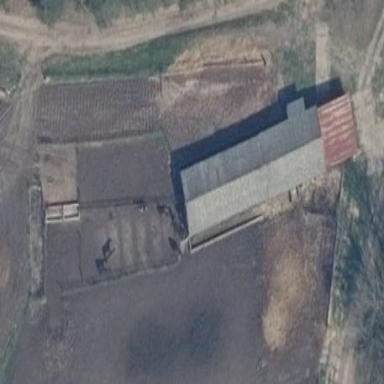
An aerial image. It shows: Farmyard area.